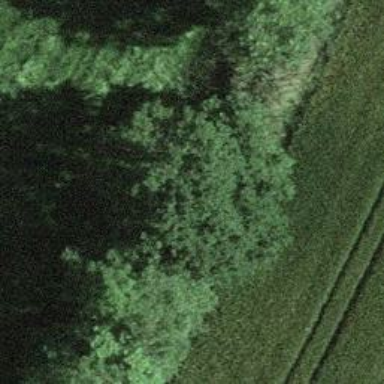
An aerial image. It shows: Beautiful tree in nature.